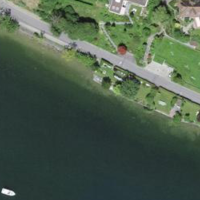
EUNIS habitat code: 14
Species observed at this site:
Cardamine pratensis